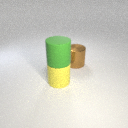
large brown metal cylinder to the right of large yellow rubber cylinder